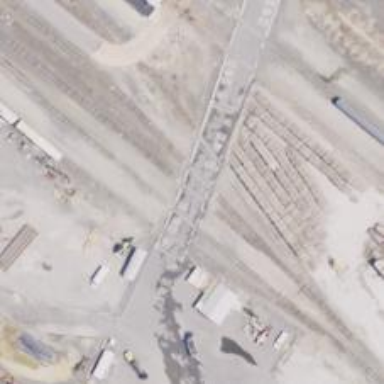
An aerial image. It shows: Railway level crossing.